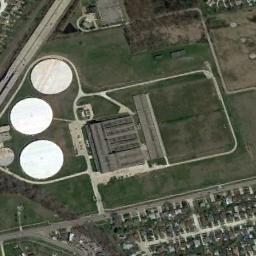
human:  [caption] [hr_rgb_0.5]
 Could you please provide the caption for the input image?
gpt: There are three larger storage tanks and more than a dozen smaller storage tanks .

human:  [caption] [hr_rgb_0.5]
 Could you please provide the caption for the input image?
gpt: There are many different sized storage tanks and many buildings in the factory, And there are large lawns in the factory .

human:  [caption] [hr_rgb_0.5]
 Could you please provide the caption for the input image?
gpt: There are three white storage tanks on the grass .

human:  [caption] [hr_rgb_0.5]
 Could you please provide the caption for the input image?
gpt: The storage tanks are surrounded by grass .

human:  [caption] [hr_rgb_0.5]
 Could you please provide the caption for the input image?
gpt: There are three storage tanks on a green meadow .